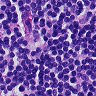
Metastatic tissue present: no